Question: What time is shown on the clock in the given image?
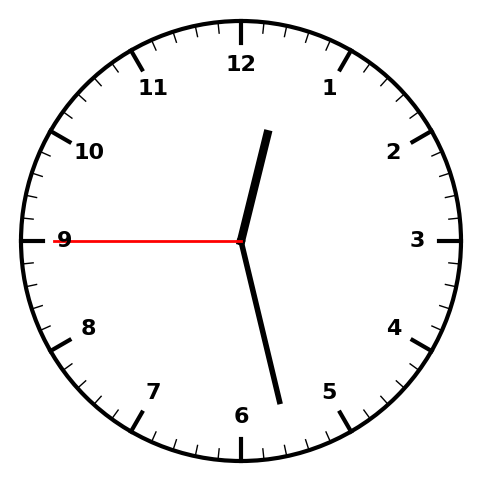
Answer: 12:27:45